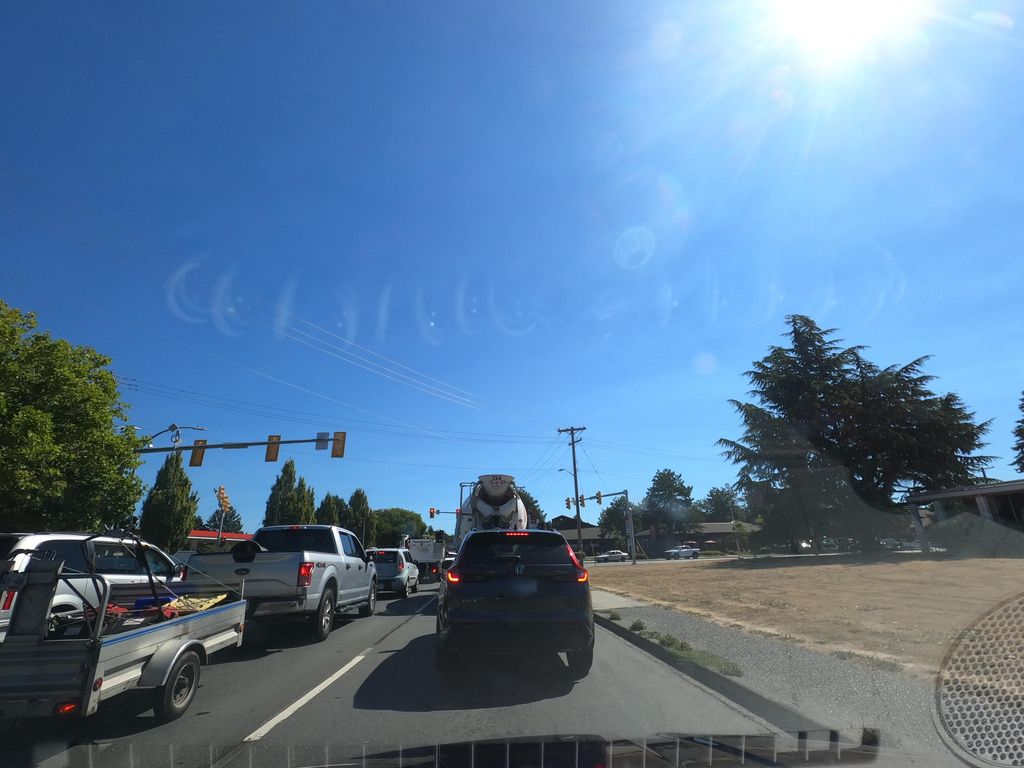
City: victoria